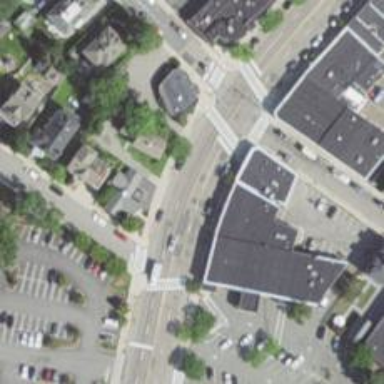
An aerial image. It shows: Secondary road with asphalt surface surrounded by commercial establishments.